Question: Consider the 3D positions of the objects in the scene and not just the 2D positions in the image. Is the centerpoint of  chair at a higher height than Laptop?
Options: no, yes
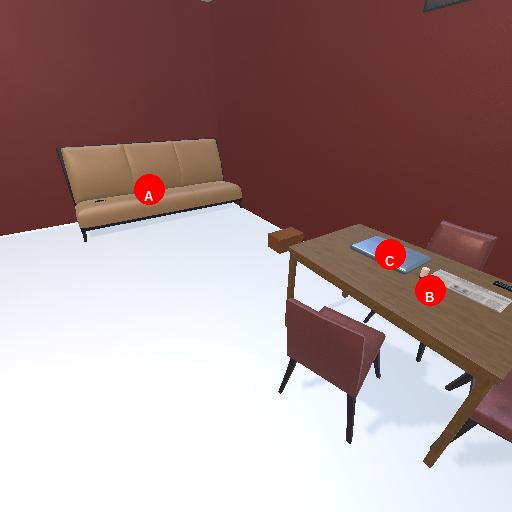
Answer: no